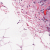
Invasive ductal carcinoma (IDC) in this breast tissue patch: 0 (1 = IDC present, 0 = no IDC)